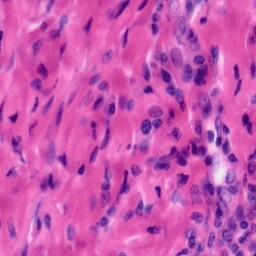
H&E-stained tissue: Tonsil